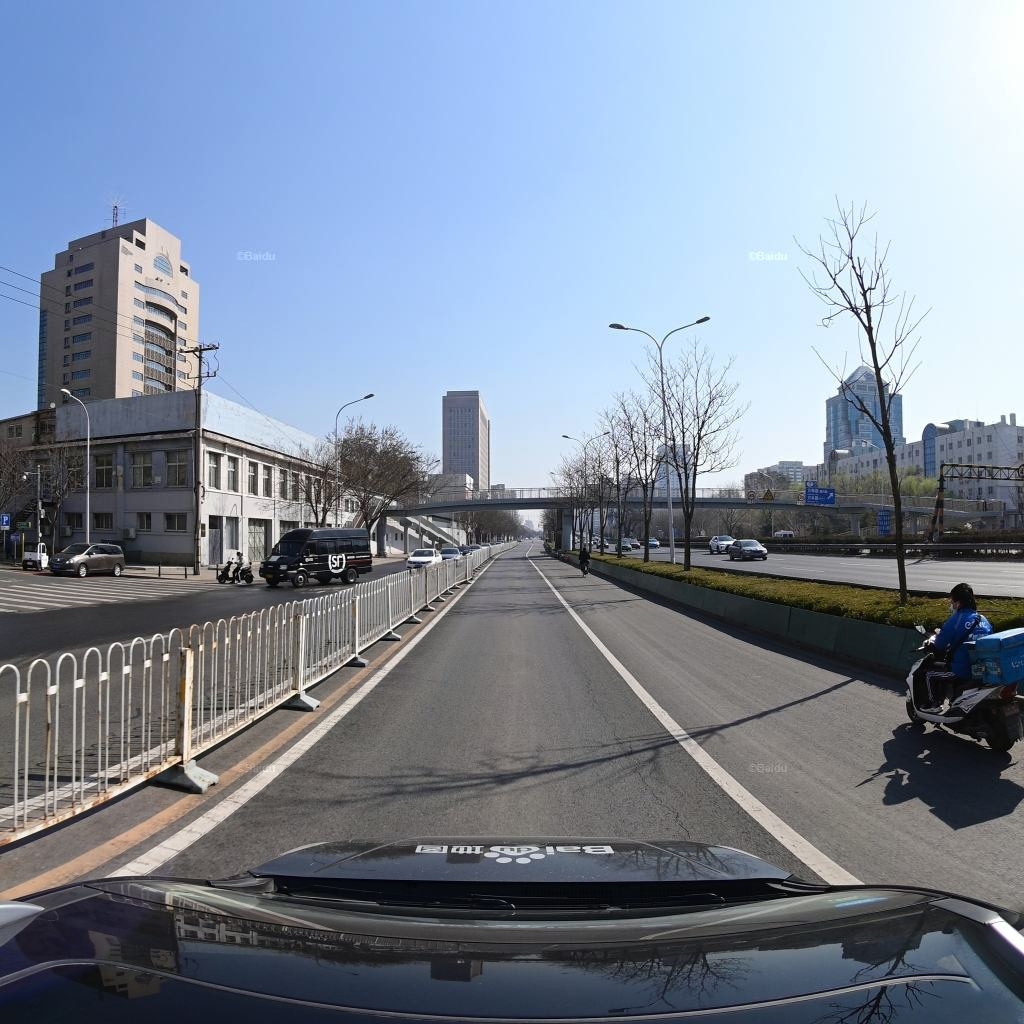
Region: Haidian
Road damage annotations: longitudinal crack